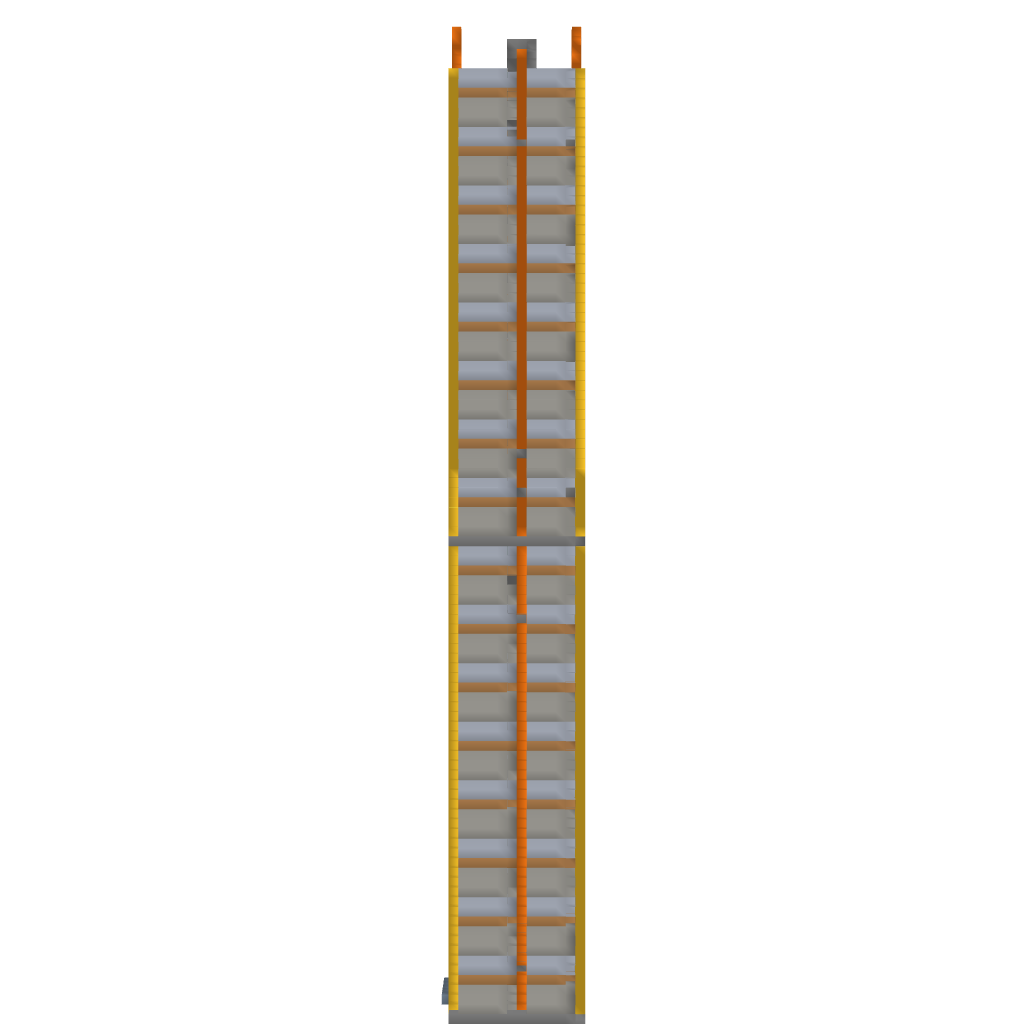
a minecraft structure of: city work office